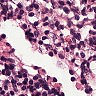
Metastatic tissue present: no